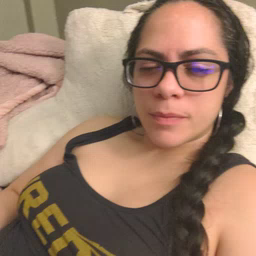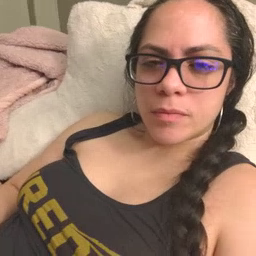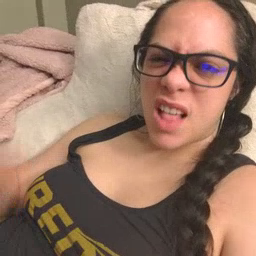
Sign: cloud